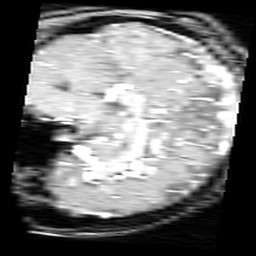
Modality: inplaneT1
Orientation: sagittal
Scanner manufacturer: ge
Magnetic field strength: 3 T
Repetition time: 0.2 s
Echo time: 0.0036 s